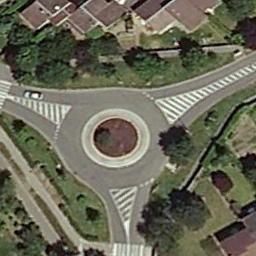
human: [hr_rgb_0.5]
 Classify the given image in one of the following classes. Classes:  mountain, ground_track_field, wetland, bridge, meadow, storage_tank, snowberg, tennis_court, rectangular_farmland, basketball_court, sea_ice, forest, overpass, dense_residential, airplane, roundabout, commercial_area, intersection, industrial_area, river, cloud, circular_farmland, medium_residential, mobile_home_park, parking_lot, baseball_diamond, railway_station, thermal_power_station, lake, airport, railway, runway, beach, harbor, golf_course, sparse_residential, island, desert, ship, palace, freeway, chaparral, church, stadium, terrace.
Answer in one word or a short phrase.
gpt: roundabout